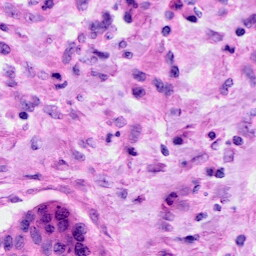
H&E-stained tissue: Cervix